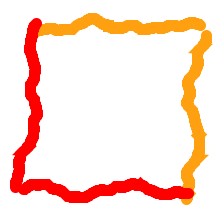
Shape: square